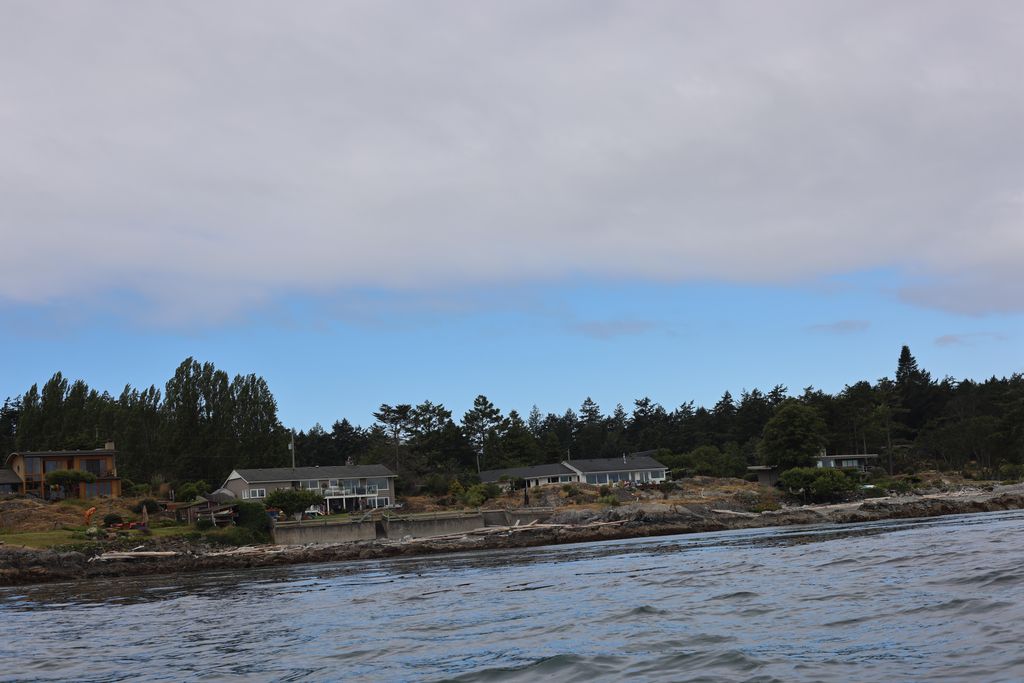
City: victoria